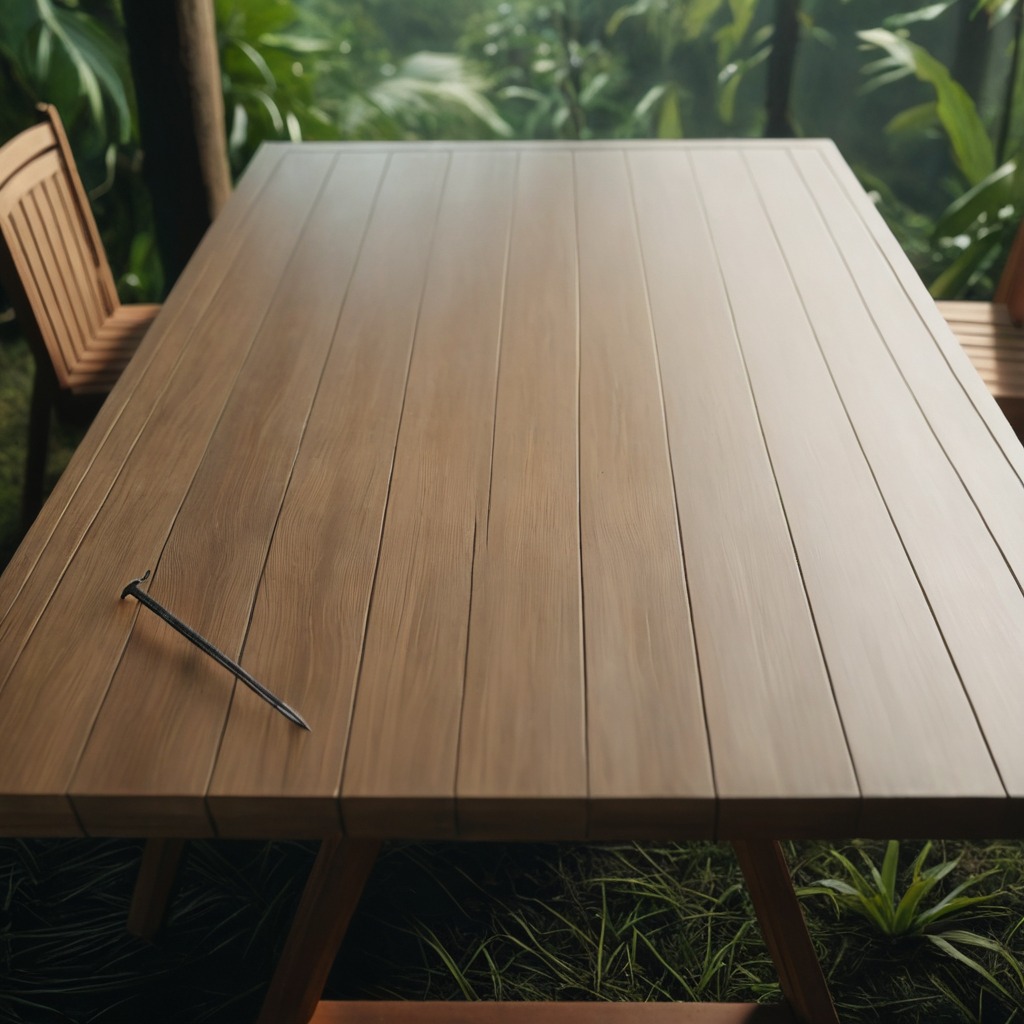
An iron nail lies on a clean wooden table inside a jungle field workshop tent.